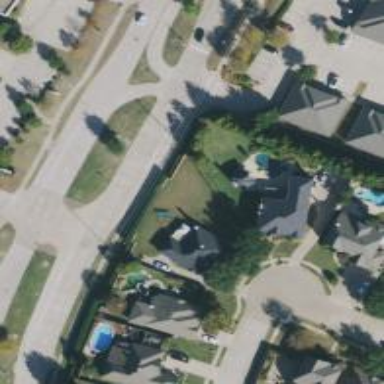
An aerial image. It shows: Secondary road with separate sidewalk.